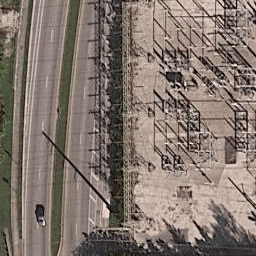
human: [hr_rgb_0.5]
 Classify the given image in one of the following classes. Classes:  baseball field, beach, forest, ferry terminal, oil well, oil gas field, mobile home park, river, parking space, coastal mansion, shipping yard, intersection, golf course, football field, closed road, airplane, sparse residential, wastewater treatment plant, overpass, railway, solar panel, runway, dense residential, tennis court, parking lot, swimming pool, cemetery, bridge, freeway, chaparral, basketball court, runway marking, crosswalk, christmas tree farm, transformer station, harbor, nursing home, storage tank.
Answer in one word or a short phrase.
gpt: transformer station